Question: I think I have a pretty common use case and am surprised at how much trouble it's giving me.
I want to use a key-value pair for a ReferenceField in the Flask-Admin edit form generated by the following two classes:
'''
class Communique(db.Document):
users = db.ListField(db.ReferenceField(User), default=[])
class User(db.Document):
email = db.StringField(max_length=255, required=True)
def __unicode__(self):
return '%s' % self.id
'''
I want the select to be constructed out of the ObjectId and the an email field in my model.
By mapping the __unicode__
attribute to the id field I get nice things on the mongoengine side like using the entire object in queries:
'''
UserInformation.objects(user=current_user)
'''
This has the unfortunate effect of causing the Flask-Admin form to display the mongo ObjectId in the edit form like so:

The docs say I have to provide the label_attr to the ModelSelectMultipleField created by Flask-Admin. I've done so by overriding the get_form method on my ModelView:
'''
def get_form(self):
form = super(ModelView, self).get_form()
form.users = ModelSelectMultipleField(model=User,
label_attr='email',
widget=form.users.__dict__['kwargs']['widget'])
return form
'''
I'm reusing the the widget used by the original form.users (which may be wrong). It works fine when editing an existing item, BUT throws an exception when creating a new one (perhaps because I'm reusing the widget).
All of this seems like way more work than should be needed to simply provide a label_attr to my SelectField. Fixing up the listing view was a simple matter of adding an entry to the column_formatters dictionary. Is there no simple way to specify the label_attr when creating my ModelView class?
I know I could make this problem go away by returning the email property in the __unicode__ attribute, but I feel like I shouldn't have to do that! Am I missing something?
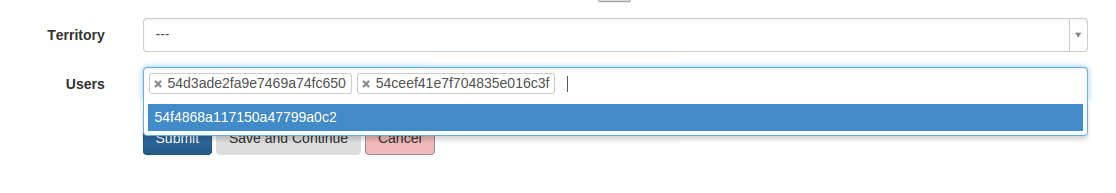
Answer: Oy, now I see how to do it, though it's not that obvious from the docs. form_args is a dictionary with items keyed to the form models. All I needed to do was...
'''
form_args = dict(users=dict(label_attr='email'))
'''
Which does seem about the right amount of effort (considering Flask-Admin isn't some sort of java framework).